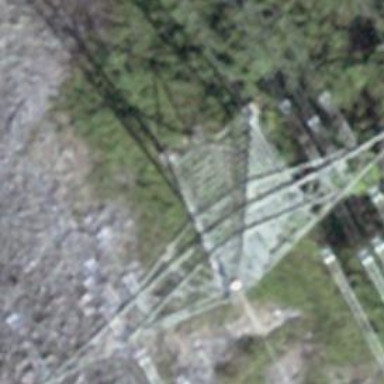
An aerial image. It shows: Power tower.